Field crop: maize
Growth stage: 2
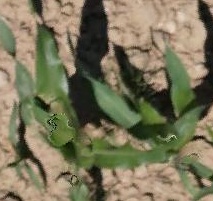
Species: maize